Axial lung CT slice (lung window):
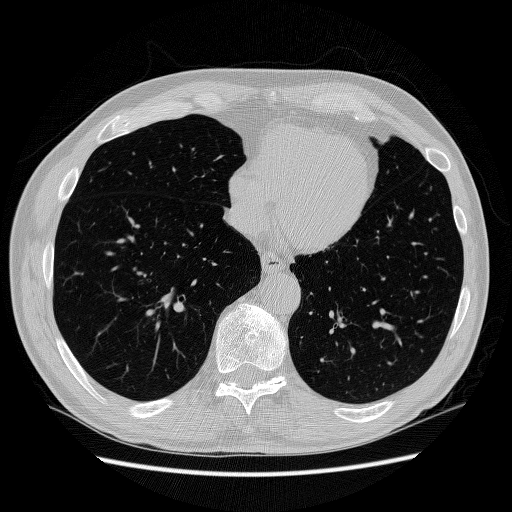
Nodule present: no